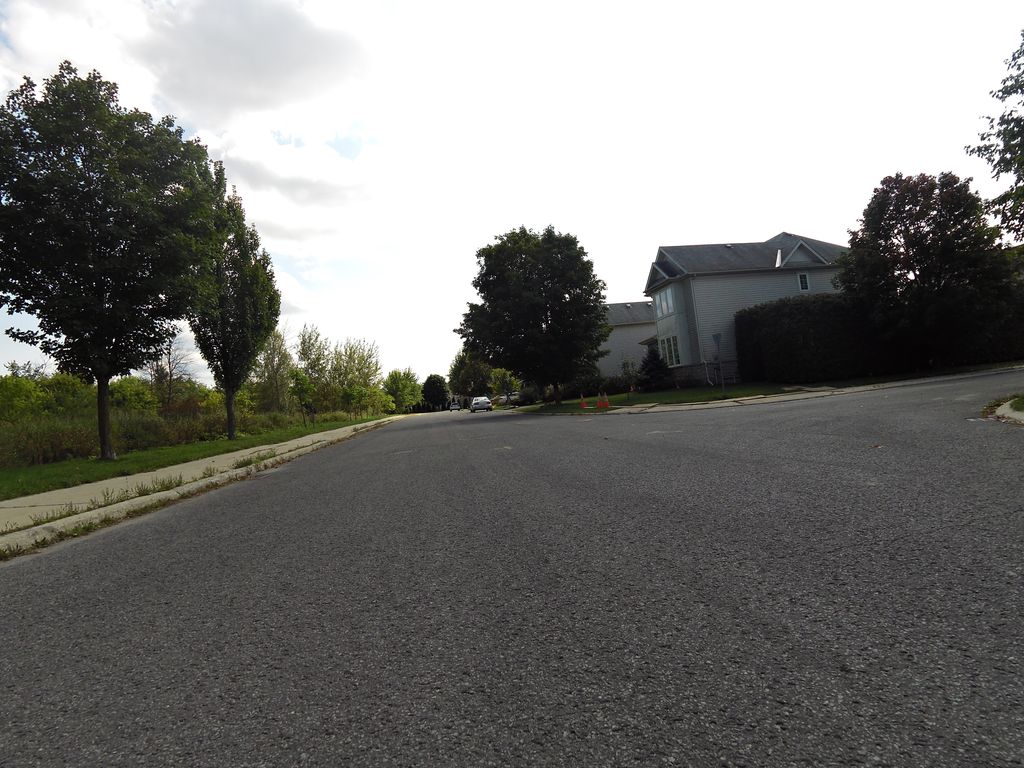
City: ottawa-gatineau